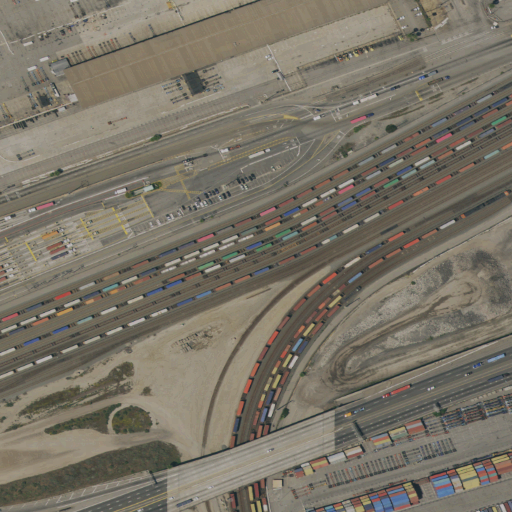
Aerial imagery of island in California named Terminal Island containing high intensity development and medium intensity development